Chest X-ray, AP view. Patient: 26 years old, sex F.
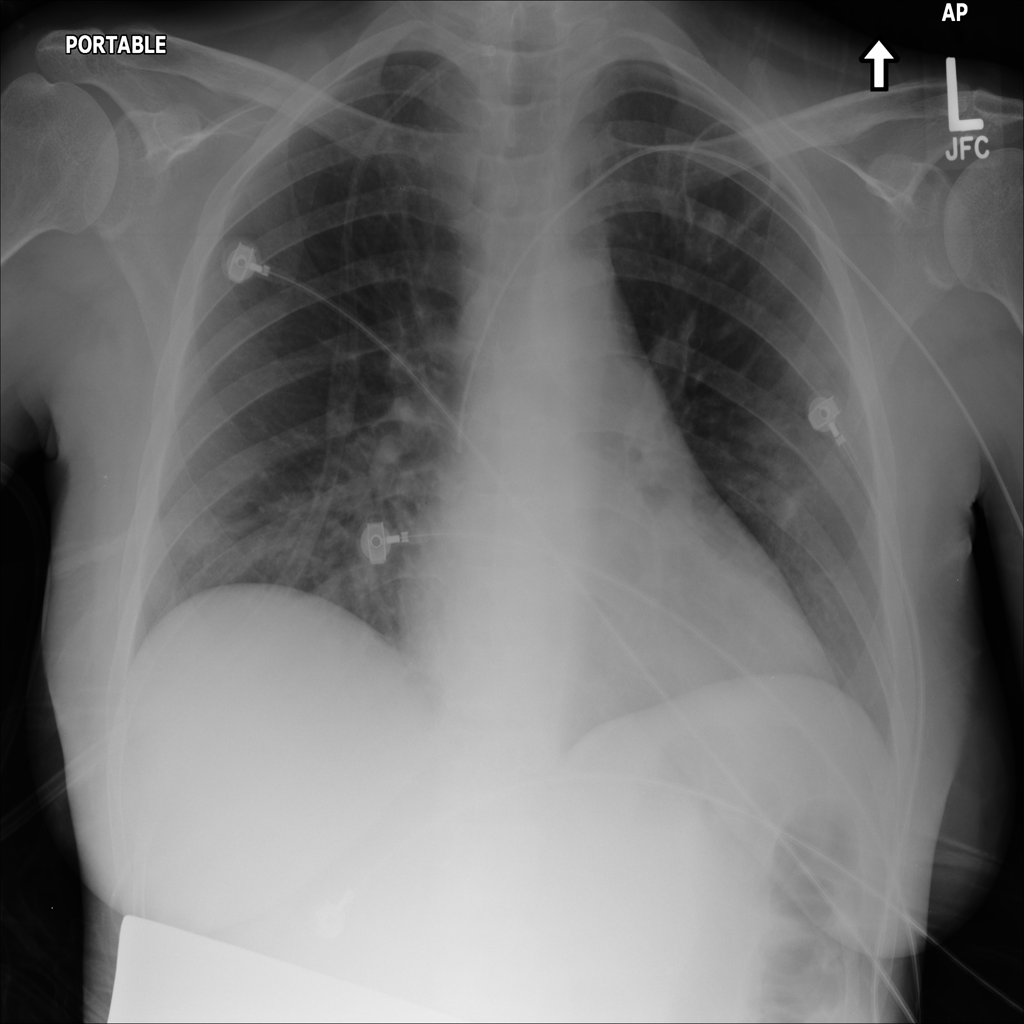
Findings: No Finding